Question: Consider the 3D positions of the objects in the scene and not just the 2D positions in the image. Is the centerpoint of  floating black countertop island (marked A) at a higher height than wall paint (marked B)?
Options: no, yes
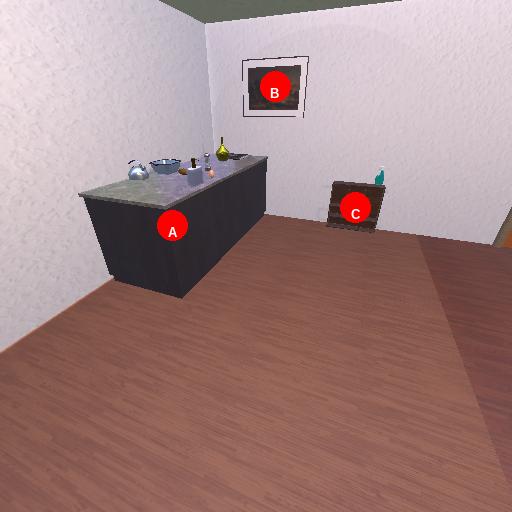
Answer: no